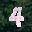
Label: 4